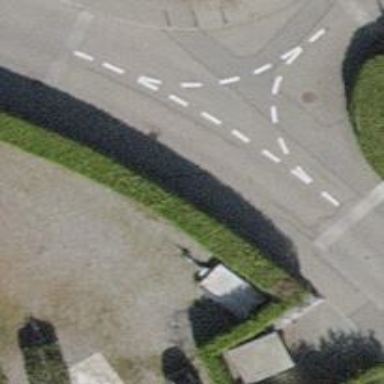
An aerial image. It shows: Table-style traffic calming feature.